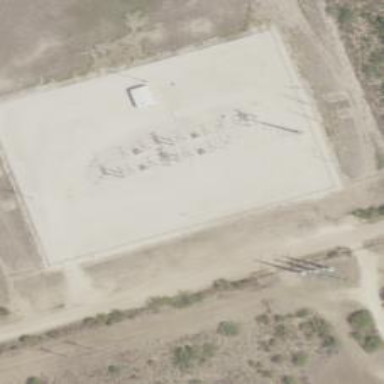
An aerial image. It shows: Power tower.